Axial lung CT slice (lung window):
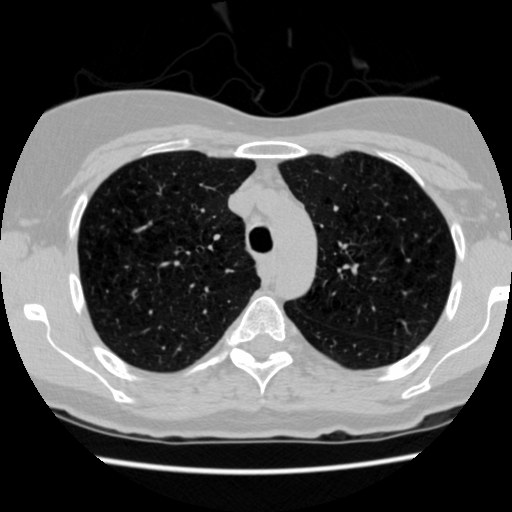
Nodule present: no